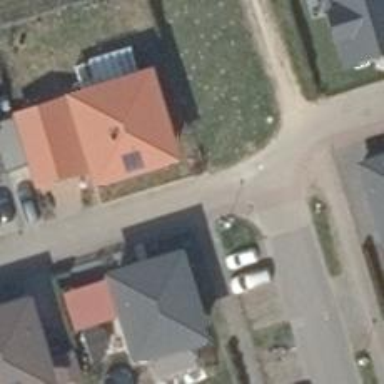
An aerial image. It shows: Residential road.